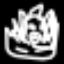
Label: octagon